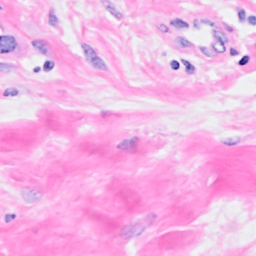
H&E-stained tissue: Breast